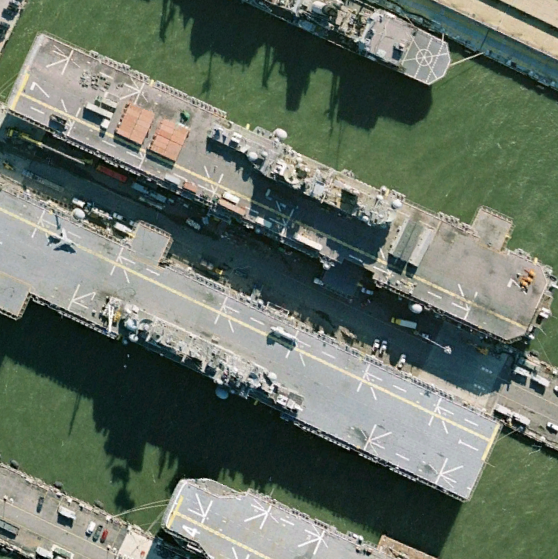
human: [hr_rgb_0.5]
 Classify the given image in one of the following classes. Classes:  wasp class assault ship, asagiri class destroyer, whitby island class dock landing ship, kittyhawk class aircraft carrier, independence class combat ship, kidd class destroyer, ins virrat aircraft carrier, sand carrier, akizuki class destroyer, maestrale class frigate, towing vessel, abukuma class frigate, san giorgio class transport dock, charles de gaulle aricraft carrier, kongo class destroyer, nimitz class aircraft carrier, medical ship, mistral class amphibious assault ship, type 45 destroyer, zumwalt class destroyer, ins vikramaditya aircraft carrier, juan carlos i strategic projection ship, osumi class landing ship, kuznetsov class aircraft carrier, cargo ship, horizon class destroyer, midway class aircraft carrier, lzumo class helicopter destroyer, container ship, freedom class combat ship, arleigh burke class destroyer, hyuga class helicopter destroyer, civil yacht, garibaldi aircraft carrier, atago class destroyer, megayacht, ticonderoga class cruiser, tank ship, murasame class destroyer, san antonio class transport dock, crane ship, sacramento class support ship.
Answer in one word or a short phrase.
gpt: Wasp class assault ship